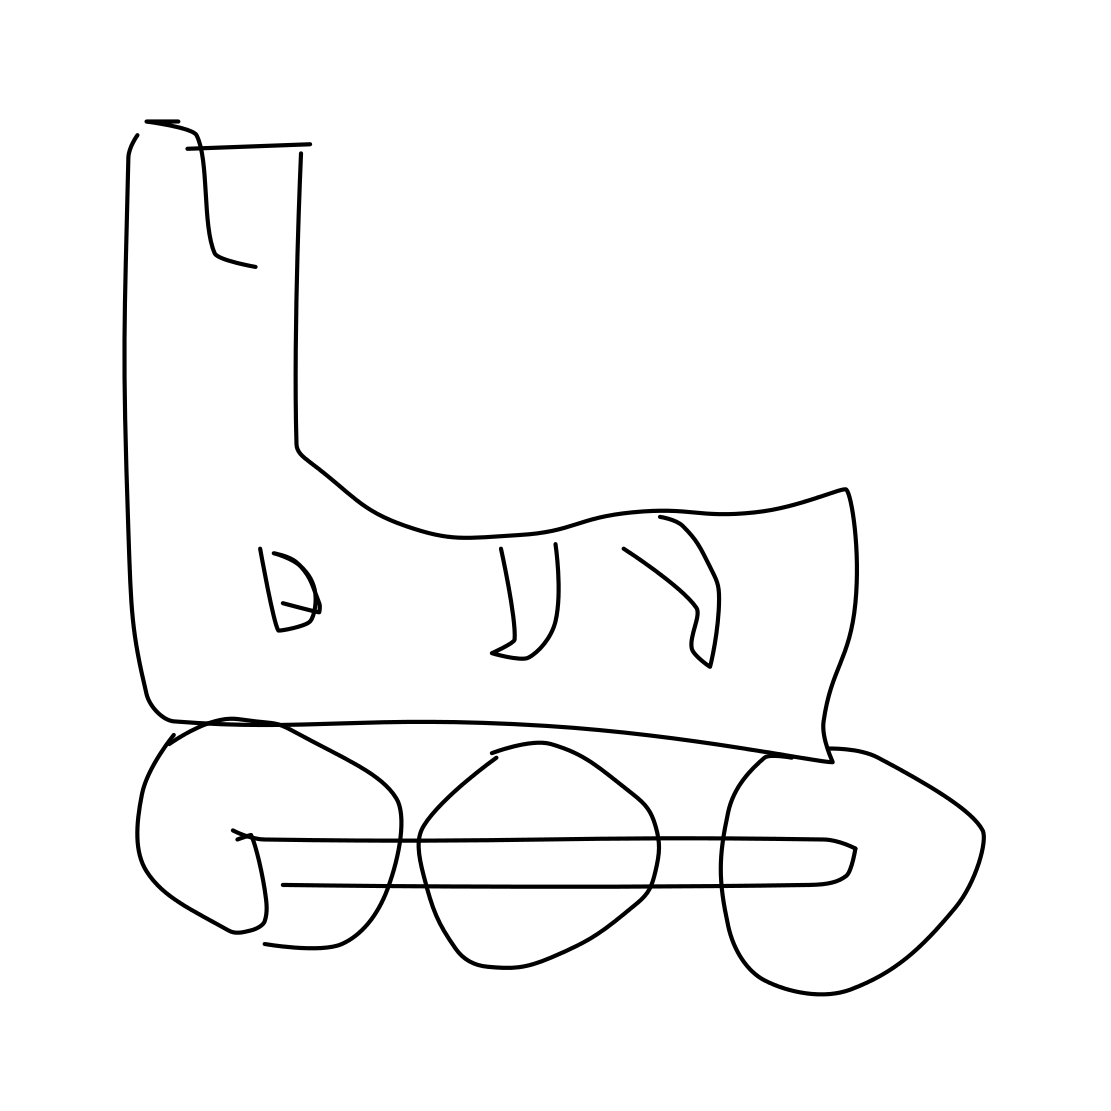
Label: rollerblades